Question: I have the code on the left given and i am asked what is stored in the addresses from 0H...15H. I found it very easy all the answers till 0AH came. I have no clue where the '0D' or '08' or 'FE' are coming from.
here is the Code:
'''
WERT equ 127
org 0
MOV SP,#0FH
CLR A
MOV PSW,#0FFH
ADDC A,#WERT
ACALL UP
SJMP $
UP:
PUSH ACC
PUSH PSW
POP PSW
POP ACC
RET
END
'''
What is in the addresses of the Physical Memory stored from 00h to 15H? I answered all the ones till 0AH i have no clue how there can be a 80H.

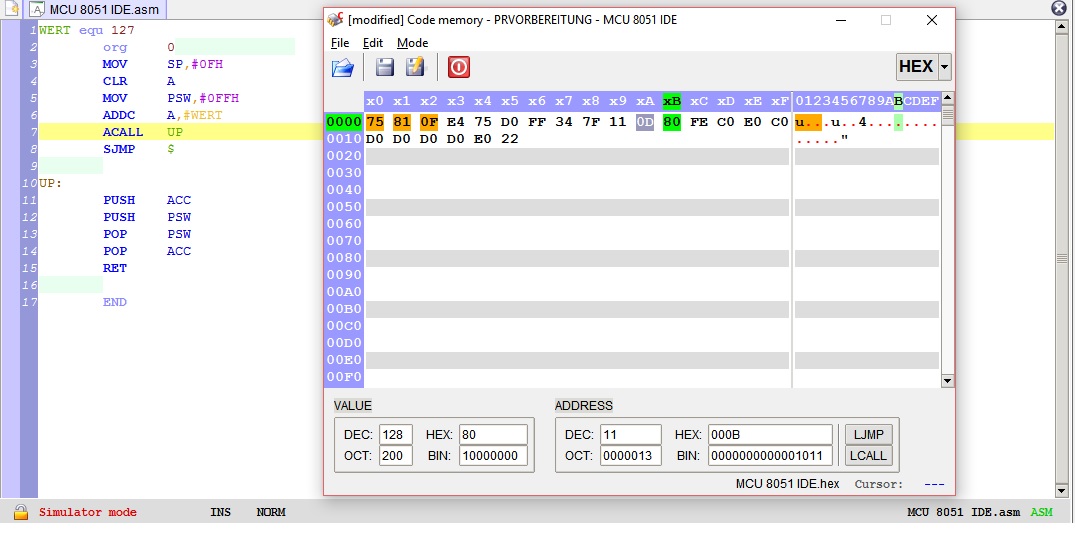
Answer: How did you figure out the first few bytes? I assume you have consulted an instruction set reference. So what problem did you run into with the values you ask about?
The opcode for 'ACALL' is '11', the absolute address of 'UP' is '0D', so that's how you get '11 0D'.
Similarly, the opcode for 'SJMP' is '80' and it jumps back to itself using a relative offset of '-2' which is 'FE' in hex. (The offset applies to the already incremented program counter.)